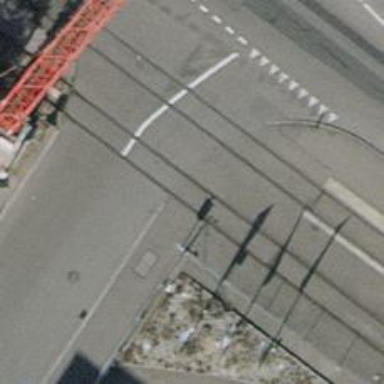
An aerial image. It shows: Railway crossing.